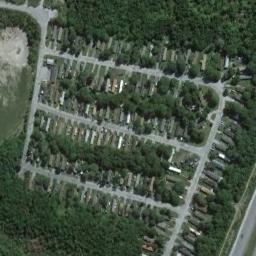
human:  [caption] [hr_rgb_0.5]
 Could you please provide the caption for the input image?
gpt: There are many trees in the mobile home park .

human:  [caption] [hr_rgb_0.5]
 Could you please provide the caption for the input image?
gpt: The mobile home park is on the grass next to some trees .

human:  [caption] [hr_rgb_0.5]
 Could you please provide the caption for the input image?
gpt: The mobile home park with lots of neatly arranged mobile homes is surrounded by a forest .

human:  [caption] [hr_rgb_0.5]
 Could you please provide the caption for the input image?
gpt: Here are four rows of white mobile homes .

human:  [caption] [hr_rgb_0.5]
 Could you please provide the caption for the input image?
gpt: There are many green trees and buildings in the mobile home park .